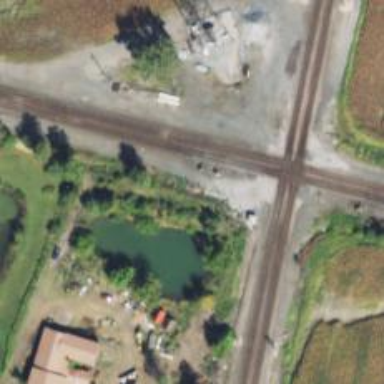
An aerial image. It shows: Railway junction.